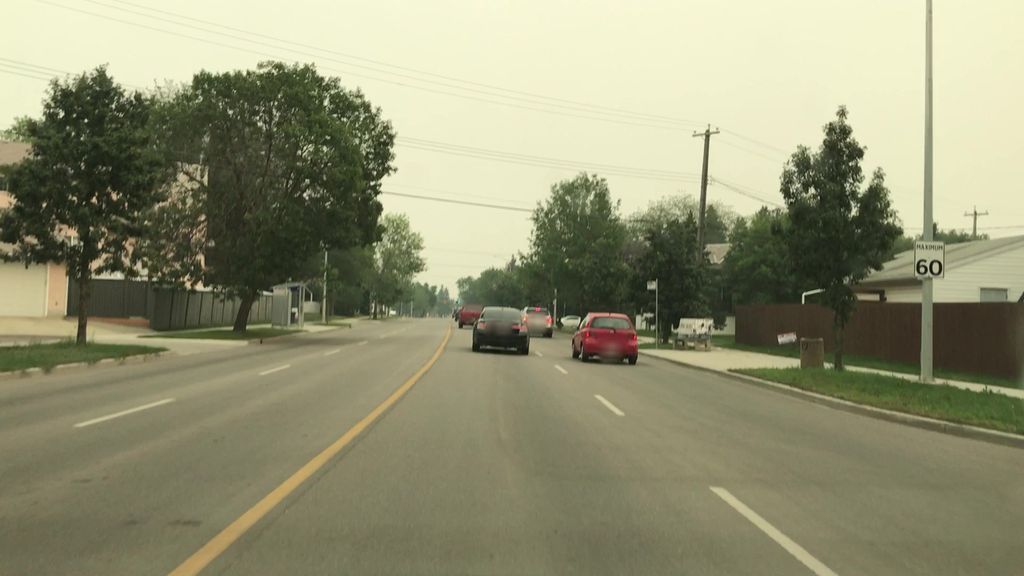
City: edmonton